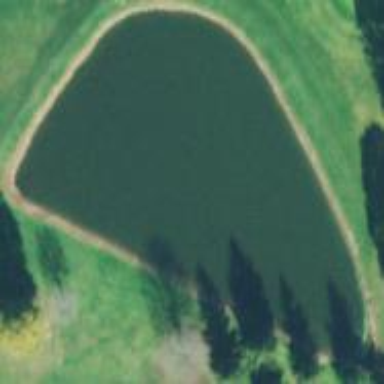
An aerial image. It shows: Water hazard on golf course.